Question: I am using Storyboard and I want to change the UINavigationBar title color to 'UIColor.whiteColor()' on one of my ViewControllers. Xcode is recognizing the font, but I can't change the color.
I Tried:
changing it with both Storyboard and with code below, but it does not seem to work. I also tried using different fonts and both .otf and .ttf thinking it might be caused by an error with the fonts. So far I can only get a black color with any custom font.
'''
var nav = self.navigationController!.navigationBar
self.navigationItem.title = "HOME"
nav.titleTextAttributes = [NSForegroundColorAttributeName: UIColor.whiteColor()]
nav.titleTextAttributes = [NSFontAttributeName: UIFont(name: "Impact", size: 30)!]
'''

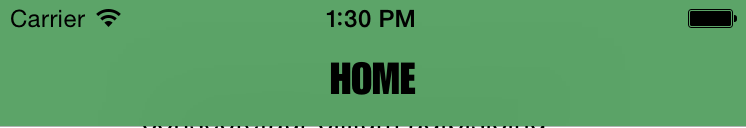
Answer: I found that you need to set the attributes at the same time like this:
'''
nav.titleTextAttributes = [NSForegroundColorAttributeName: UIColor.whiteColor(), NSFontAttributeName: UIFont(name: "Impact", size: 30)!]
'''